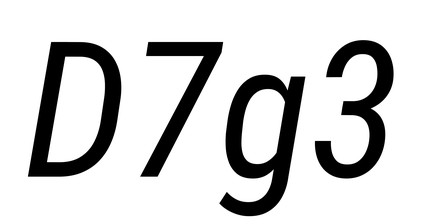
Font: Roboto-Italic_Condensed_Italic